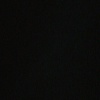
Label: space